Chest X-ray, PA view. Patient: 59 years old, sex F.
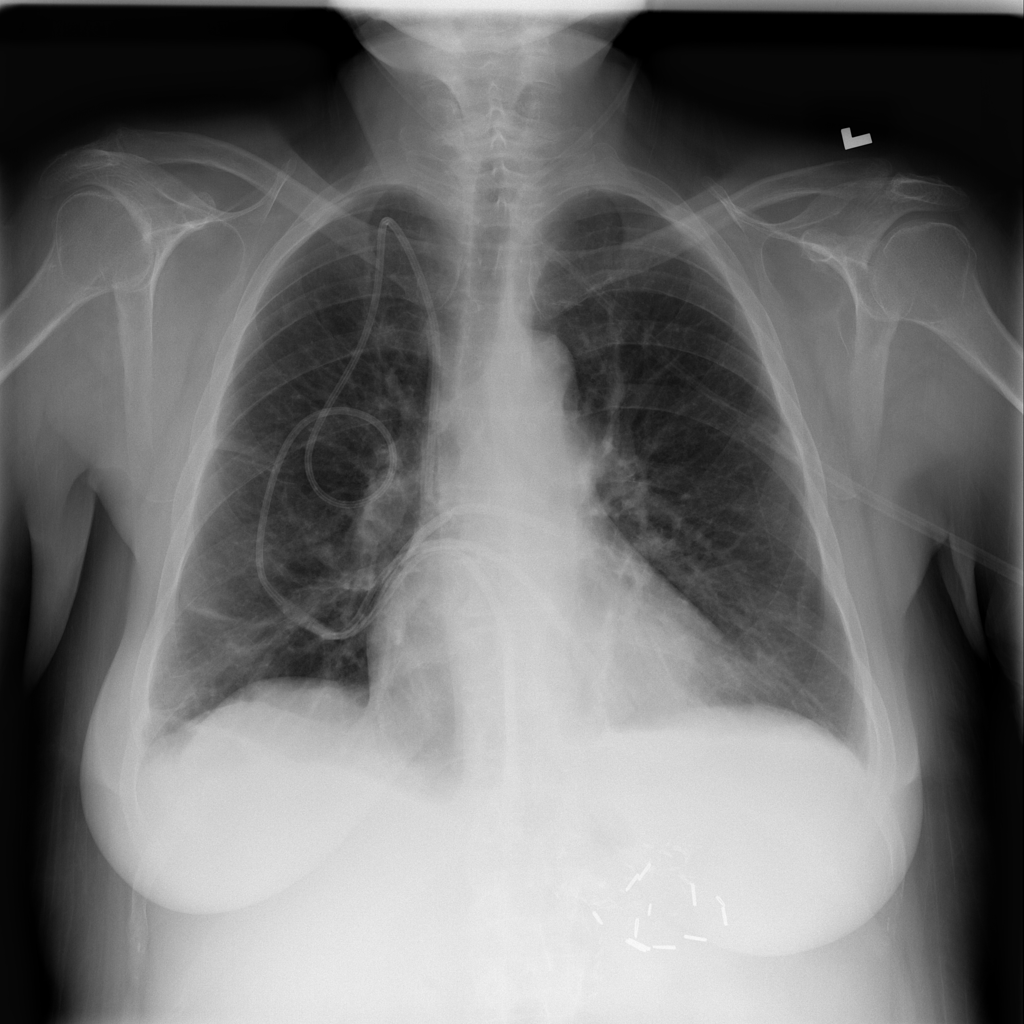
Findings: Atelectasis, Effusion